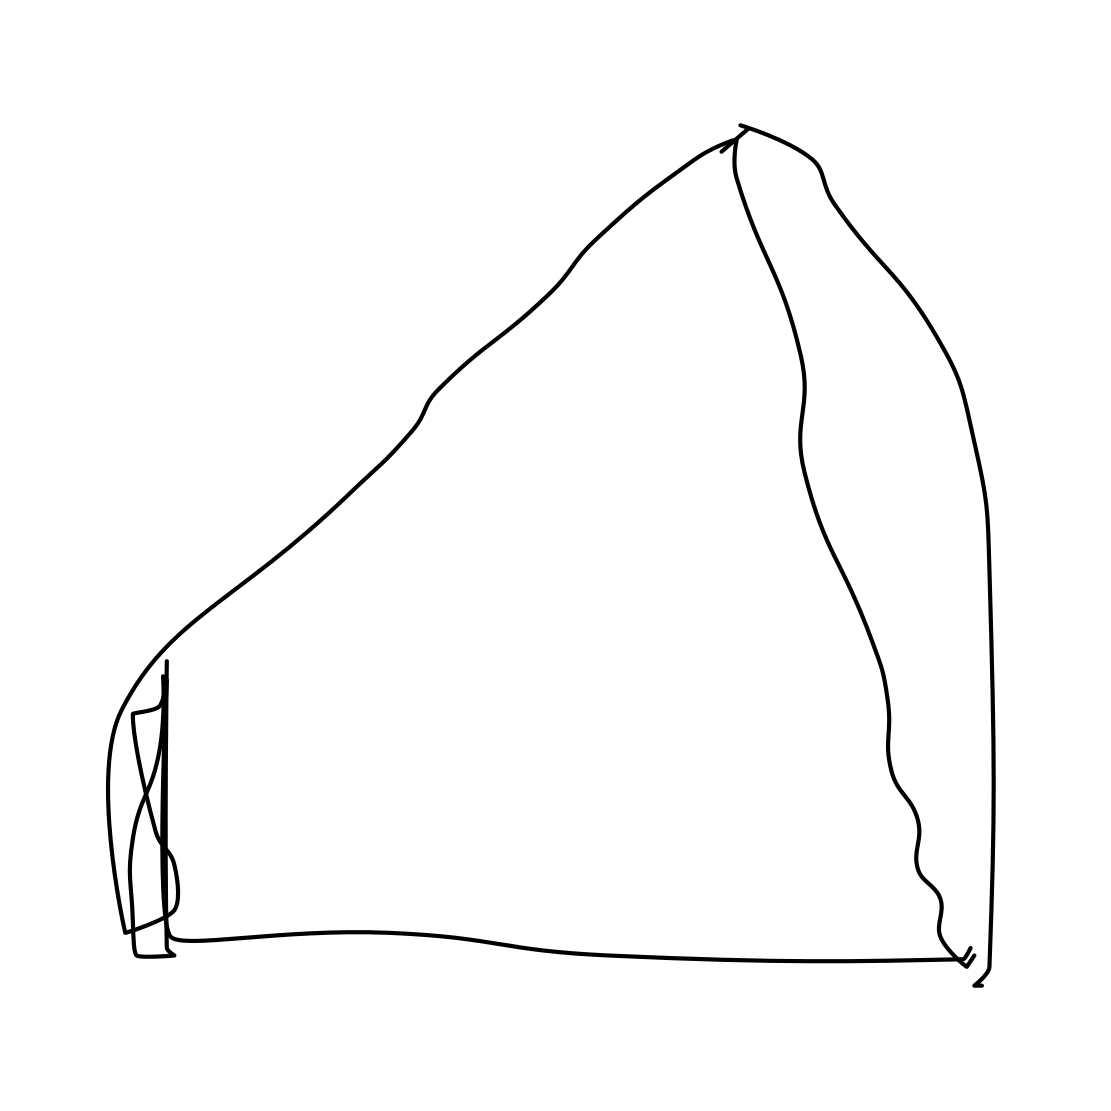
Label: megaphone